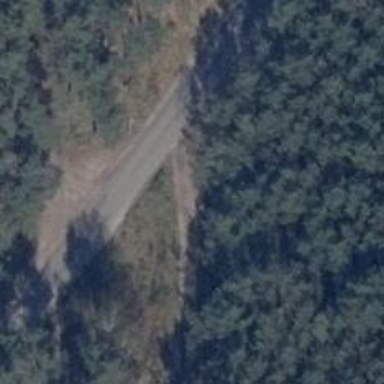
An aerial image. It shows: Sandy track road with grade4 tracktype.